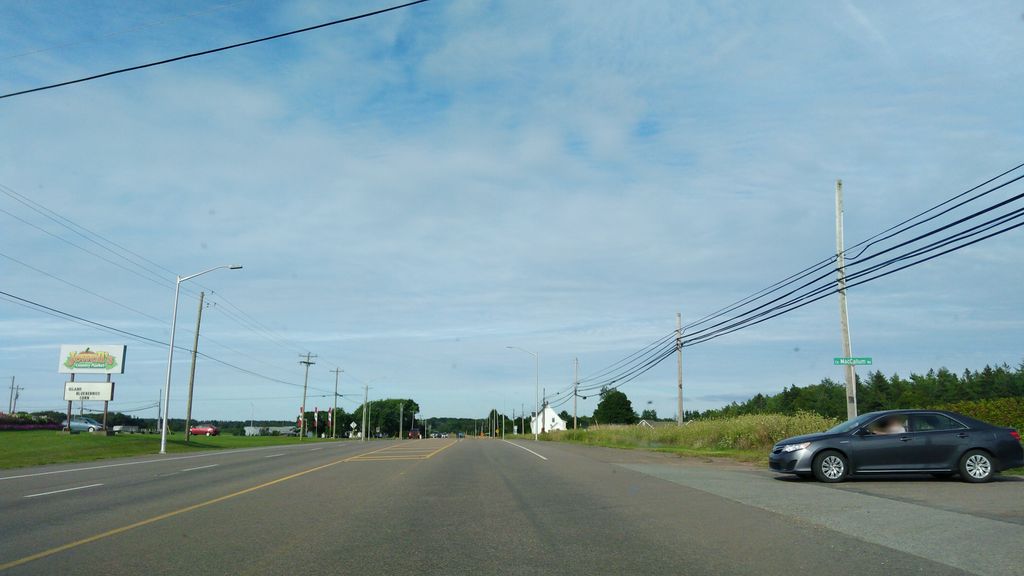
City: charlottetown